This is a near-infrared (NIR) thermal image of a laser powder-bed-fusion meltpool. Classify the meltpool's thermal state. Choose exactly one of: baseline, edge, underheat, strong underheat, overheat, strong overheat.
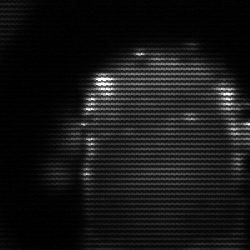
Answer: baseline